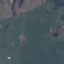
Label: Pasture